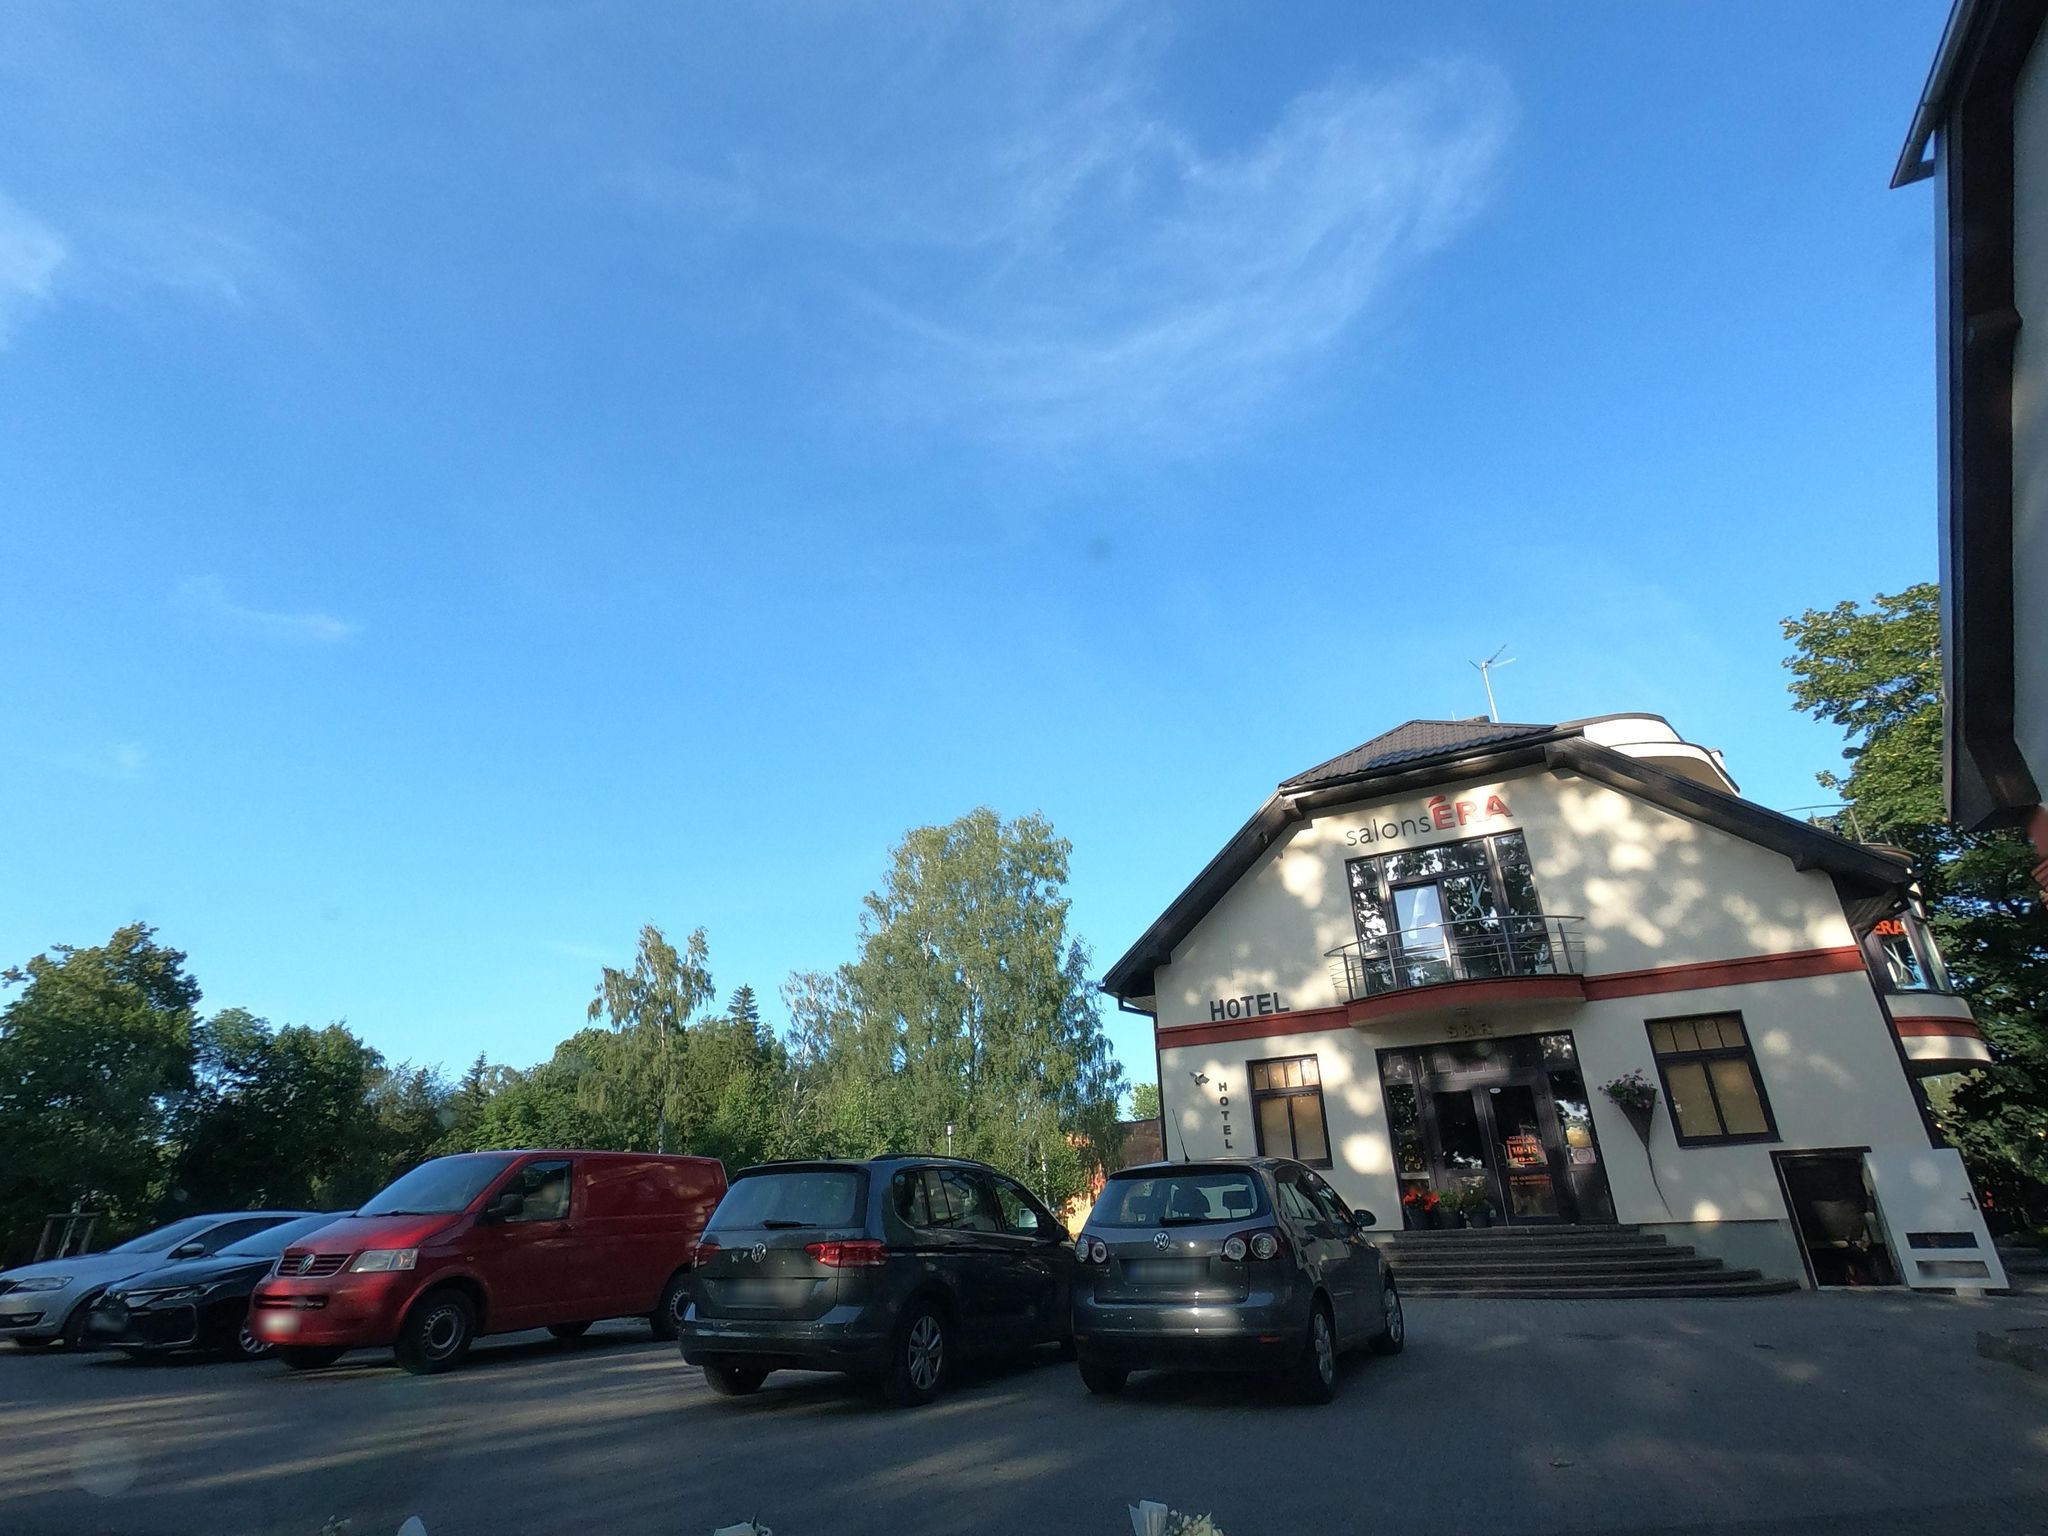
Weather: clear
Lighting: day
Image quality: good
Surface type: driving surface
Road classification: service, footway
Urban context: rural cluster
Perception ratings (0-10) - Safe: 2.49, Lively: 8.38, Beautiful: 8.02, Boring: 2.35, Depressing: 3.87, Wealthy: 6.31